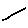
Label: line